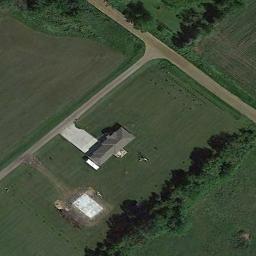
Label: residential